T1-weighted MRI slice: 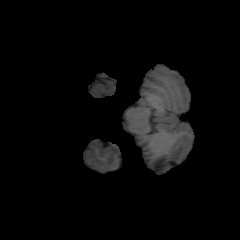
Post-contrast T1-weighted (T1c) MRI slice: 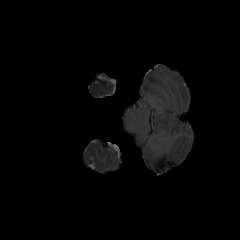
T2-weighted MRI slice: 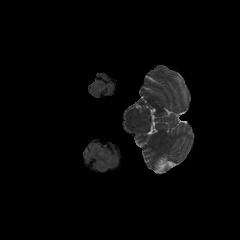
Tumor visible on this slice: no